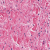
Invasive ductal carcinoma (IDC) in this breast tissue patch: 0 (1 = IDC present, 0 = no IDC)